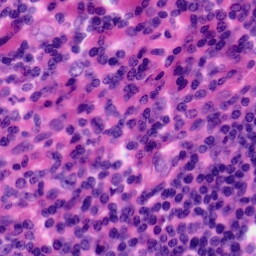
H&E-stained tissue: Tonsil